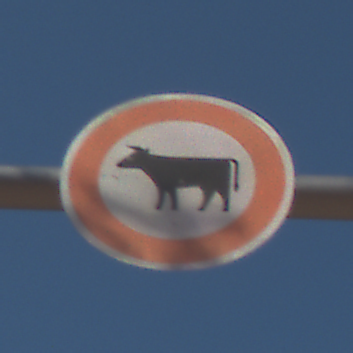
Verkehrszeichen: VerbotViehtrieb
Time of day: MorningAfternoon
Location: Outdoor (Nature)
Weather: Clear
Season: Summer
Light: Natural